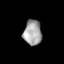
Tissue: lung
Cell type: Others
Senescence score: 0.2123
Nuclear area (px): 443
Mean DAPI intensity: 161.995